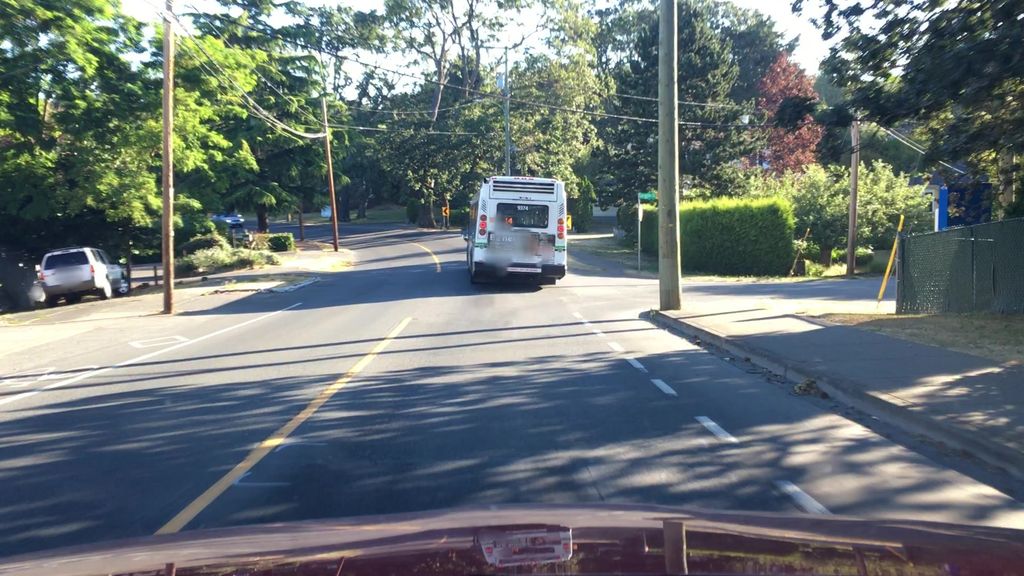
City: victoria